Aerial crown-view tile of a tropical tree (Barro Colorado Island, Panama), acquired 20250818:
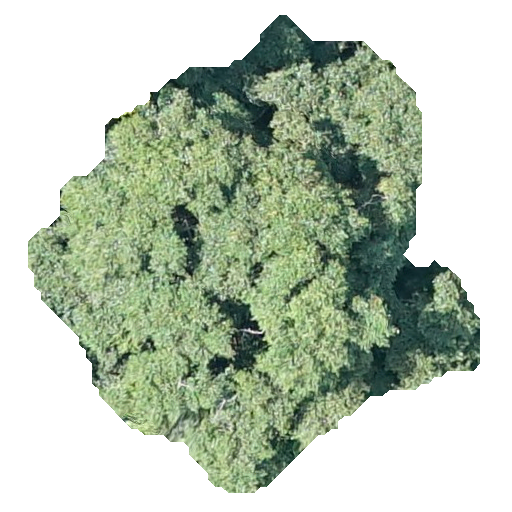
Species: Chrysophyllum cainito
GBIF accepted scientific name: Chrysophyllum cainito
Crown area: 189.911 m²